Question: Lets assume I have the following layout (see image below)... I have a header (A) at the top, footer (C) that is always at the bottom and container (B) that is in the middle and should fill the space left between the header and the footer by 100%.

Can't think of any way how to achieve this using pure css. Any ideas would be appreciated!
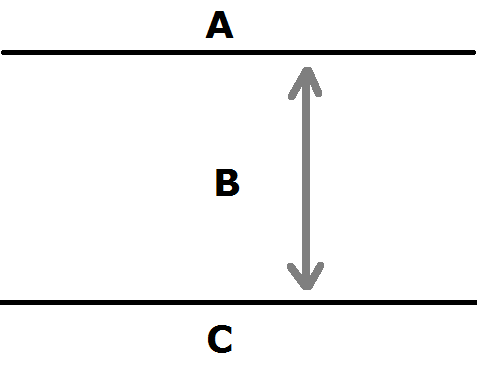
Answer: Depending on how your page is set up, it may work if you set 'height: 100%;' for (B) and 'position: absolute;' for the container element. Here is an example:
'''
<div id="container">
<div id="header"></div>
<div id="body"></div>
<div id="footer"></div>
</div>
'''
'''
#container {
height: 100%;
width: 100%;
background: green;
position: absolute;
}
#header, #footer {
height: 100px;
width: 100%;
background: red;
}
#body {
height: 100%;
width: 100%;
background: blue;
}
'''
<URL>